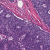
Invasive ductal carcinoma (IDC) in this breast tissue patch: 0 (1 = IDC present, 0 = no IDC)